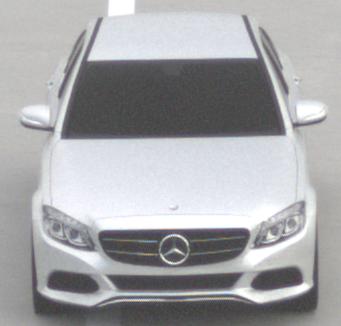
Make: Mercedes-Benz
Model: C 160
Detailed model: C-Class (205) Limousine
Model produced from: 2015/04
Model produced until: 2018/04
Doors: 4
Color: white
Road condition: dry road
Daytime: midday
Contrast: low contrast